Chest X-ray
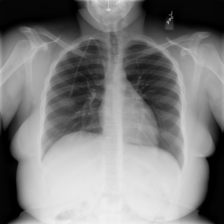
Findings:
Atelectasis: negative
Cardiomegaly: negative
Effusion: negative
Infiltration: negative
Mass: negative
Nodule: negative
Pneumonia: negative
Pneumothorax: negative
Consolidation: negative
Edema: negative
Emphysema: negative
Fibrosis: negative
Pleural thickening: negative
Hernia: negative